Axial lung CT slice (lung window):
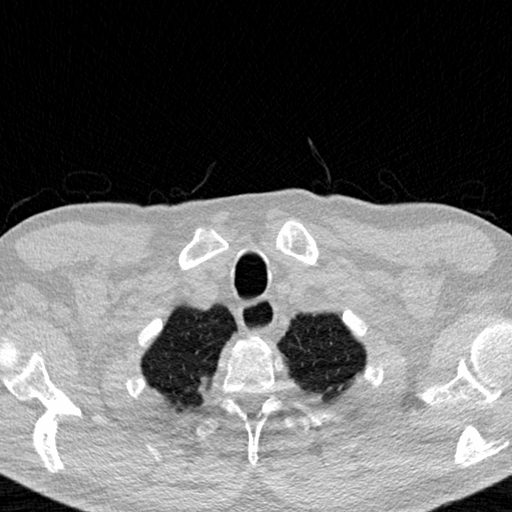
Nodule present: no